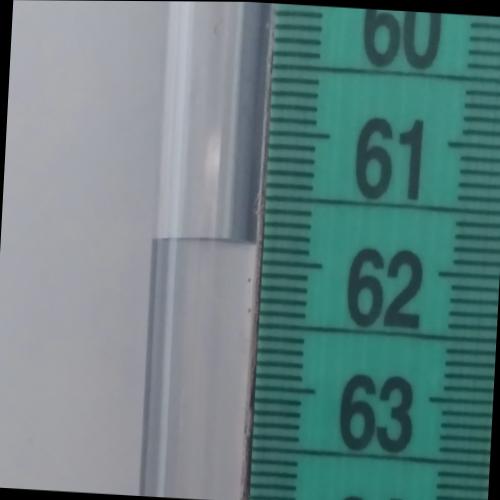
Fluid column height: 61.9 cm